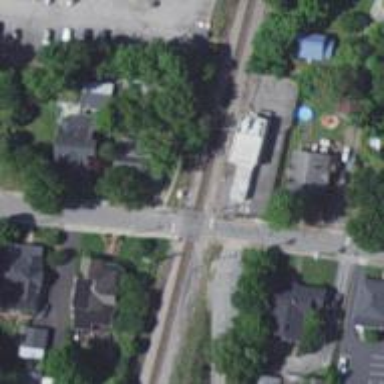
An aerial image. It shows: Railway level crossing.